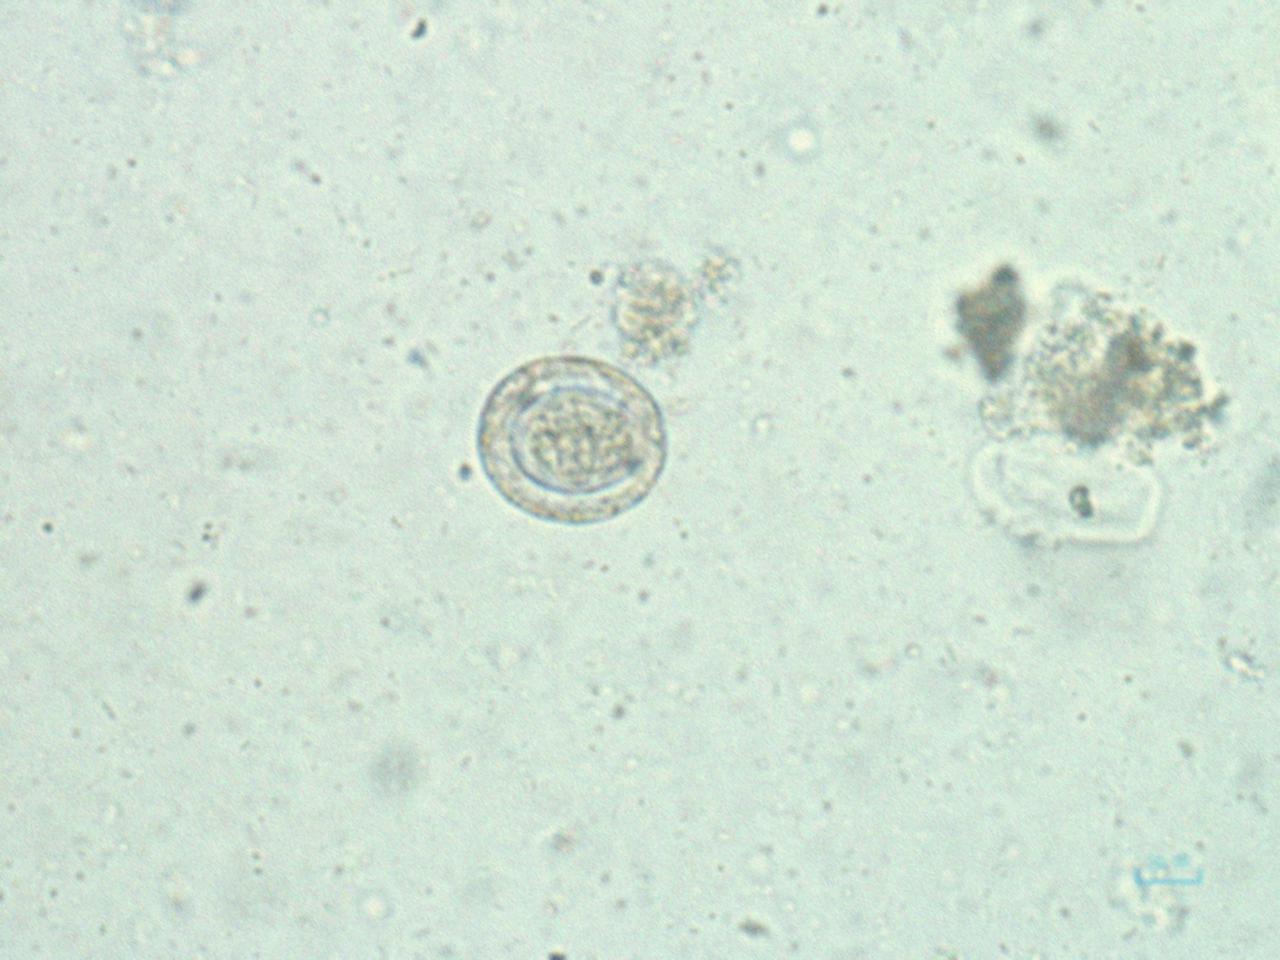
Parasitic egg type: Hymenolepis nana